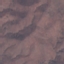
Label: HerbaceousVegetation